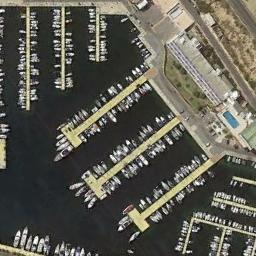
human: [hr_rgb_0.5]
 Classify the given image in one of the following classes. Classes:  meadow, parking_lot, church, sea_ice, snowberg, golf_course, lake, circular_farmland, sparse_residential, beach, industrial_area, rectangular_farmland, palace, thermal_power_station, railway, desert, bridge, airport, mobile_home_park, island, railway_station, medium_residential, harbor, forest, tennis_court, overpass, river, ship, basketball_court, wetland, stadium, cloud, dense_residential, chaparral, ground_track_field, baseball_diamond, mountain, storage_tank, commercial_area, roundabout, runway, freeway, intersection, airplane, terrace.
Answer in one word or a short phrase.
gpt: harbor